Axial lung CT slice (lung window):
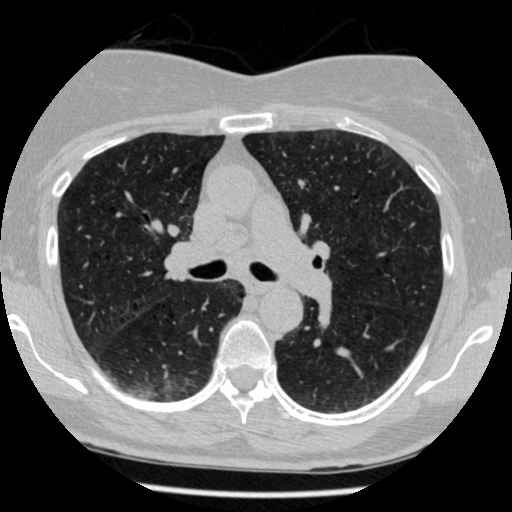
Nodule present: no